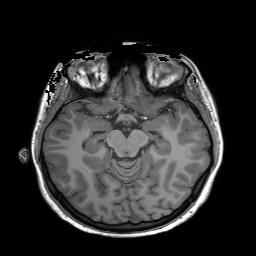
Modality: T1w
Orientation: coronal